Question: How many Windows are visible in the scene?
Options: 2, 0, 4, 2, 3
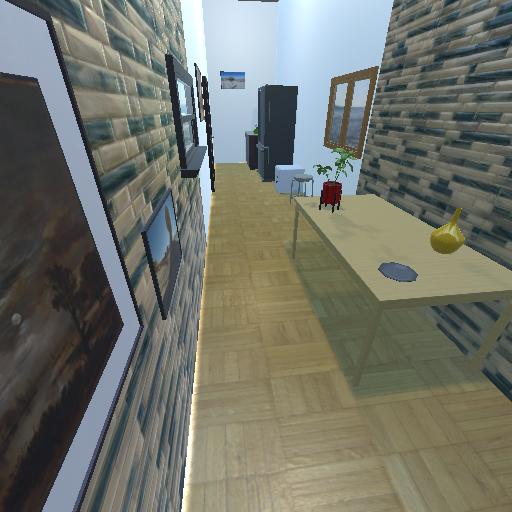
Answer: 2